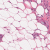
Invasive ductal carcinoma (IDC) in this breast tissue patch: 0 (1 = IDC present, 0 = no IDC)